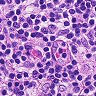
Metastatic tissue present: no